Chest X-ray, AP view. Patient: 55 years old, sex F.
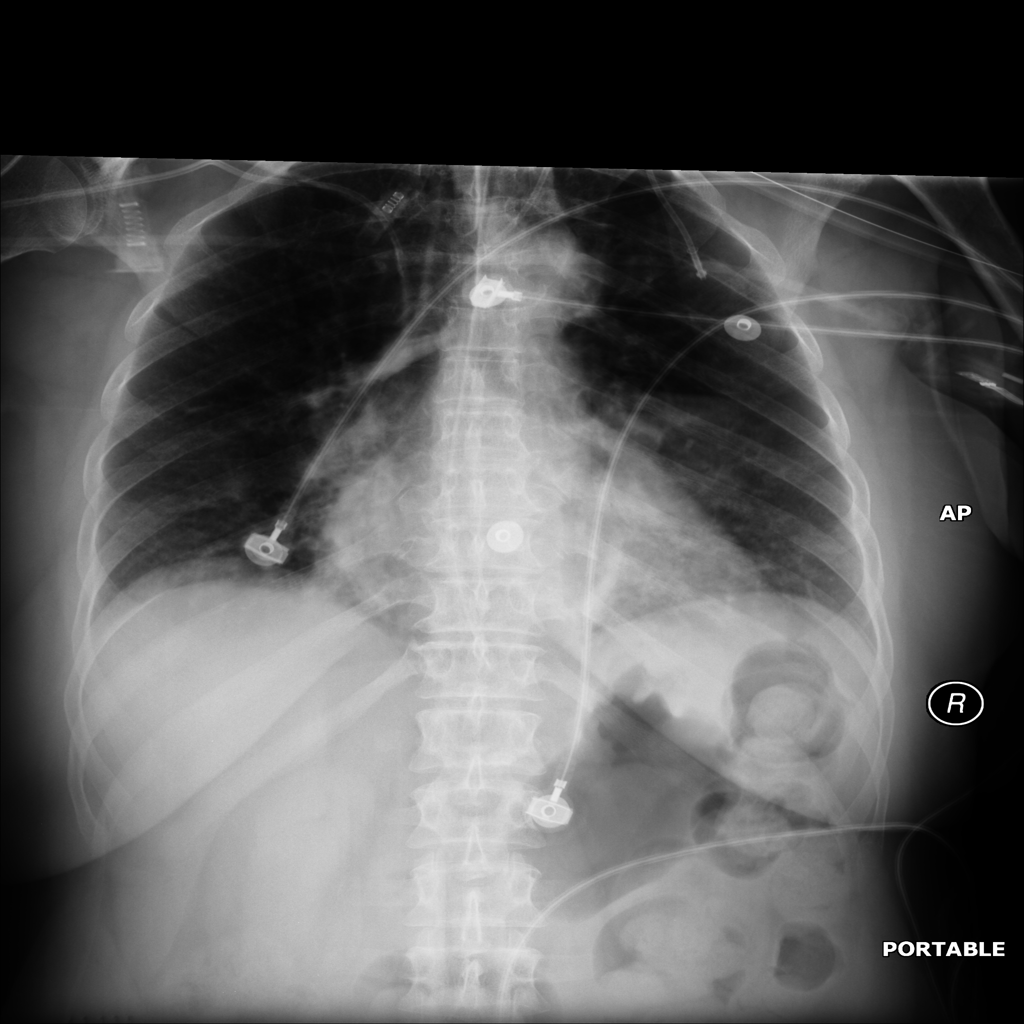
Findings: No Finding